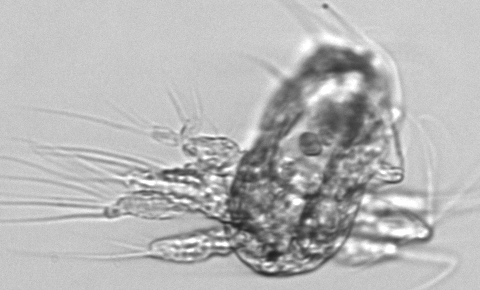
Label: Copepod_nauplii